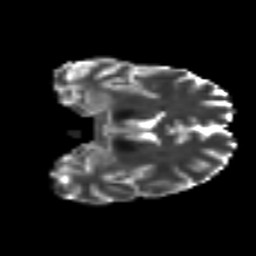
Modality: T2w
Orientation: coronal
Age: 32
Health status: ill
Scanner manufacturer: philips
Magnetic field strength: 3 T
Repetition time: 9 s
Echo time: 0.127 s